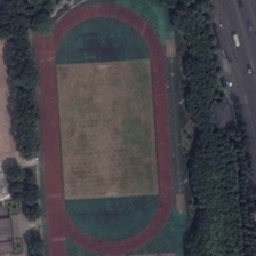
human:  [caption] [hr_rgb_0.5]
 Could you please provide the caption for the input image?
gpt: There is a forest near the playground.

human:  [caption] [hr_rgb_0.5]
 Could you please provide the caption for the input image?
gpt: There's a forest next to the park.

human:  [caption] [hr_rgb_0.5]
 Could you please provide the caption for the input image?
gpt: There's a forest by the playground.

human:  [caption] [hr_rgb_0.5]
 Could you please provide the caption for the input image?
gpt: There is a forest next to the playground.

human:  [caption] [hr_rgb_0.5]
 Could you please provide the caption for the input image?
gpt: the playground of the runway is red .